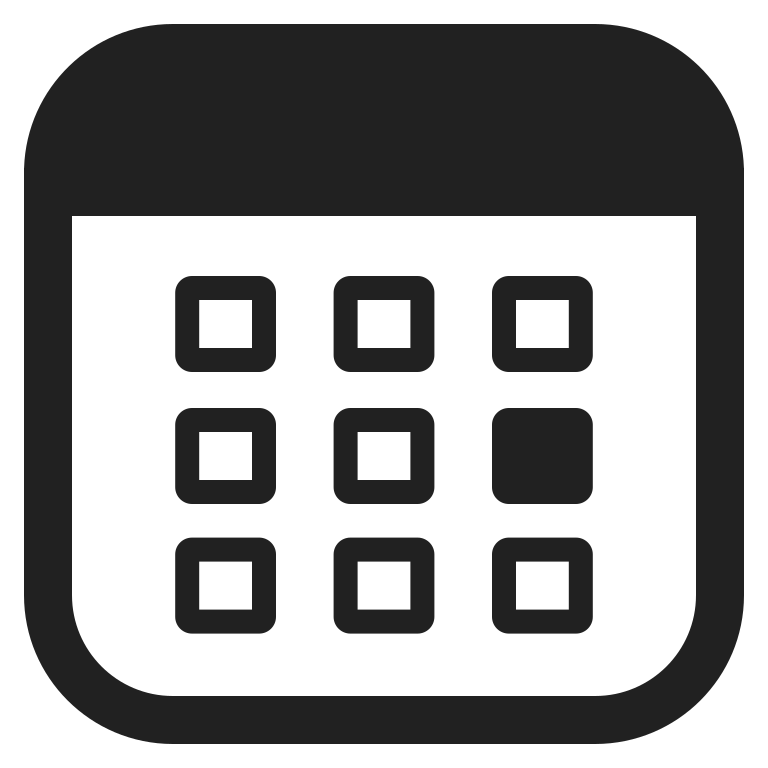
calendar high contrast